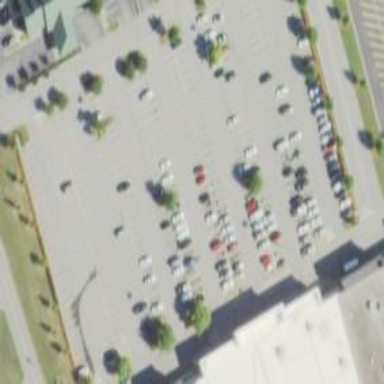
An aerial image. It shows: Retail area.